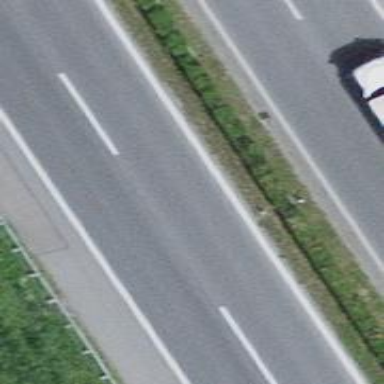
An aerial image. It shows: Asphalt bridge on motorway.